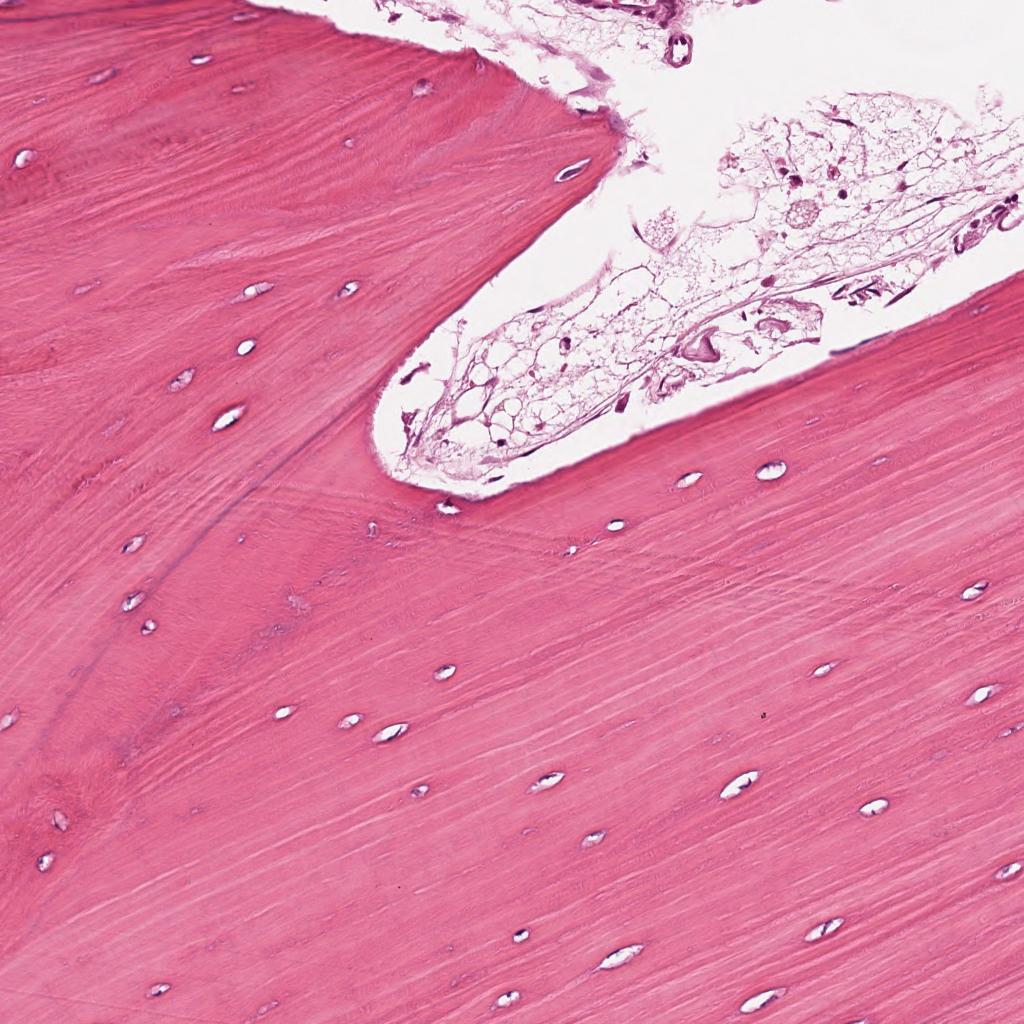
Label: Non-Tumor